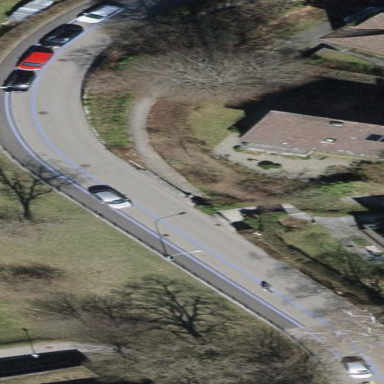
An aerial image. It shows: Parking lane.